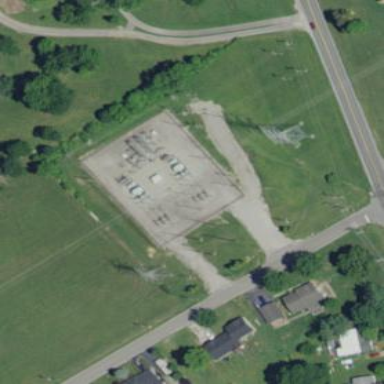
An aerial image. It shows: Substation surrounded by fence.